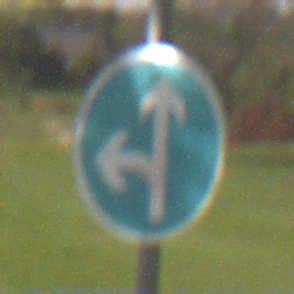
Verkehrszeichen: VorgeschriebeneFahrtrichtungGeradeausOderLinks
Umgebung: Outdoor, Nature
Tageszeit: Night
Wetter: Clear
Licht: Natural
Jahreszeit: NotSpecified
Kontrast: HighContrast